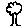
Label: tree